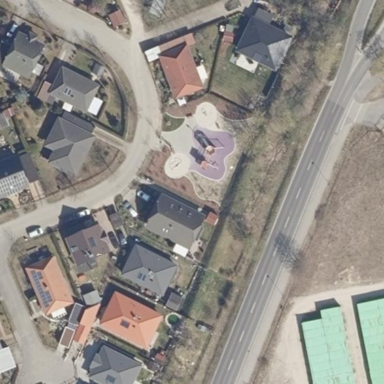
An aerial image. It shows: Playground area for leisure activities on the land.